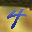
Label: 4